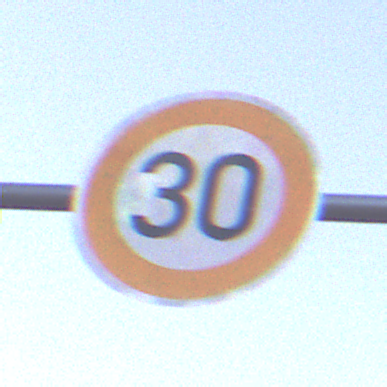
Verkehrszeichen: Geschwindigkeit30
Umgebung: Outdoor, Nature
Tageszeit: Dusk
Wetter: Clear
Licht: Natural
Jahreszeit: NotSpecified
Kontrast: LowContrast